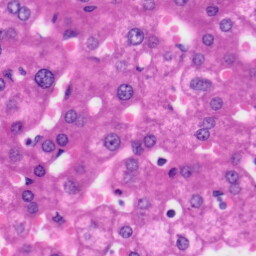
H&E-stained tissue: Liver